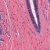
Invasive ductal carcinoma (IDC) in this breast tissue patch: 0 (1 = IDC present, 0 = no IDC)